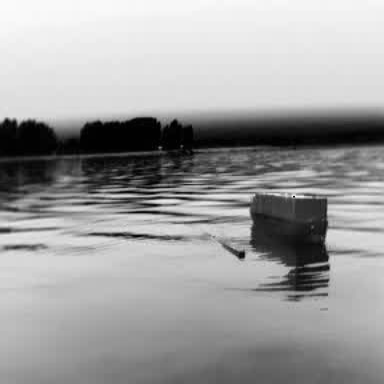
There is a fishing_boat in the infrared image.